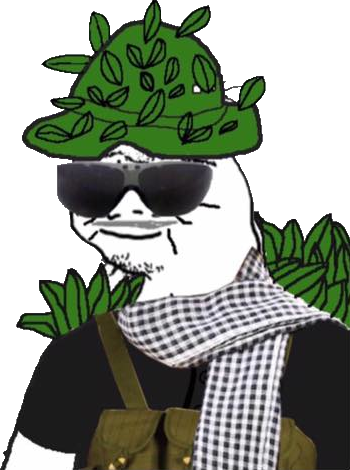
Label: 5_Boomer